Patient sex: M
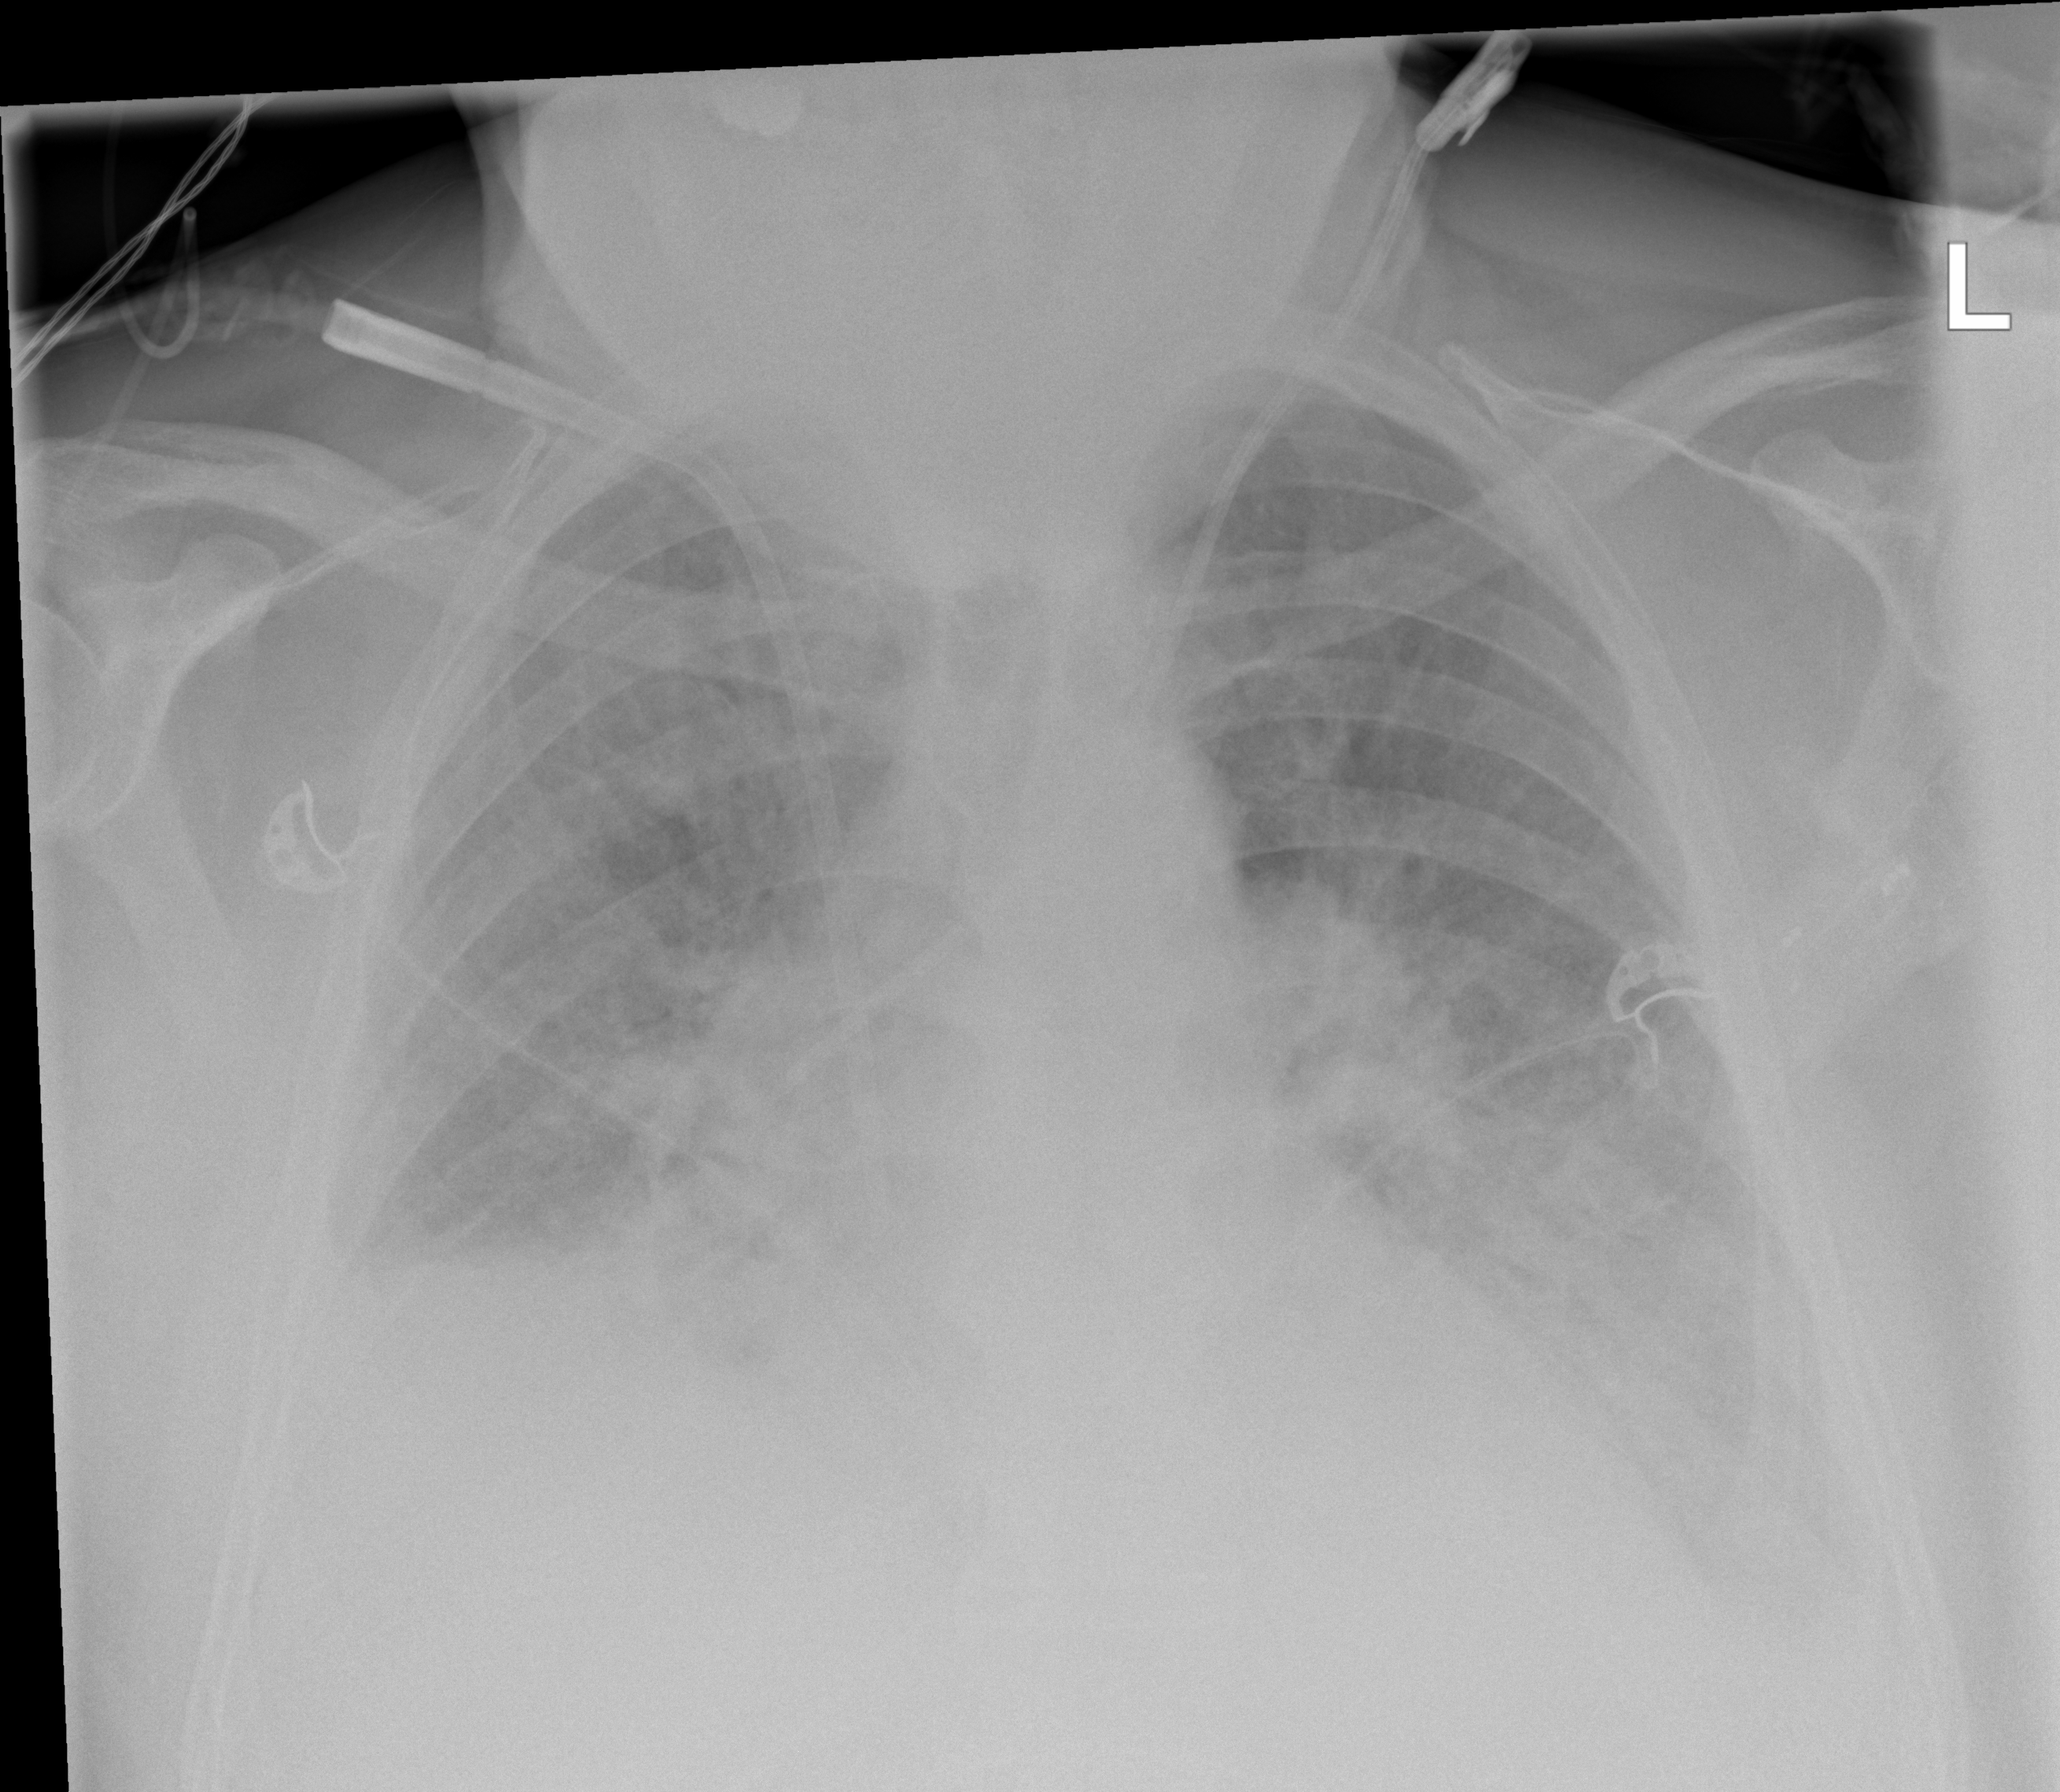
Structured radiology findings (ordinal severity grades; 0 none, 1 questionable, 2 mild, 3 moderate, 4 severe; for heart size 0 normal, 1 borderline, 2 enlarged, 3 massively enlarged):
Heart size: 2
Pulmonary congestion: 2
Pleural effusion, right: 2
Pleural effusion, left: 3
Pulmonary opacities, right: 3
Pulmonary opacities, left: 3
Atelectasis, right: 3
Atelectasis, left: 2